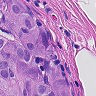
Metastatic tissue present: yes